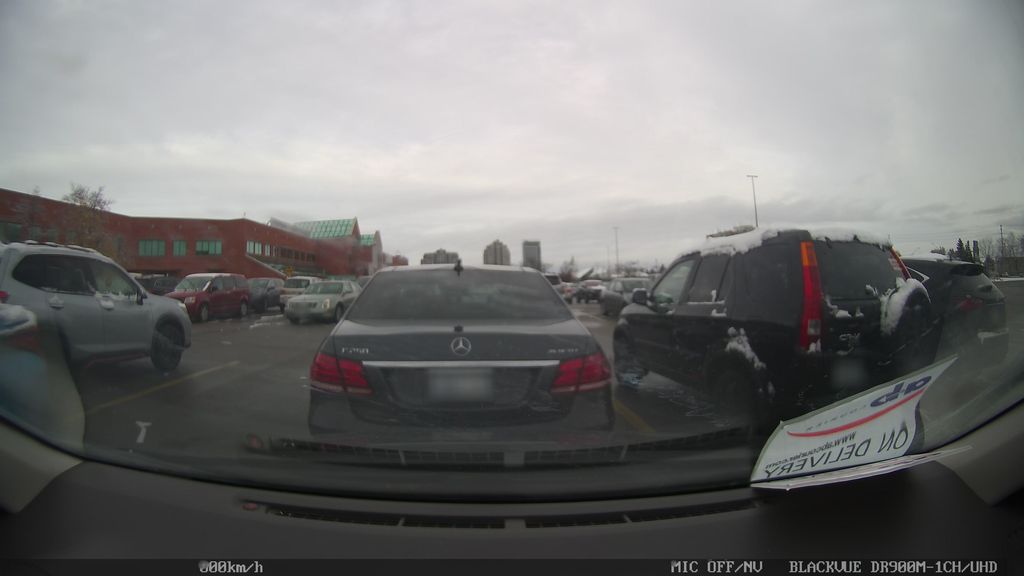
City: toronto